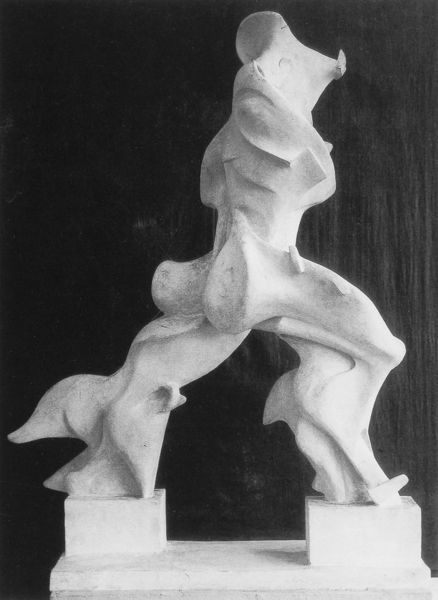
Titel: Einzigartige Formen der Kontinuität im Raum (Forme uniche della continuitá nello spazio)
Künstler: Umberto Boccioni
Institution: Sao Paulo, Museu de Arte Contemporânea da Universidade
Schlagwörter: kopf, körper, schatten, weiß, bewegung, licht, marmor, mund, nase, ohr, schwarz, blick, augen, falten, gesicht, mensch, sockel, stein, gehen, figur, gewand, person, skulptur, statue, beine, wellen, zwei, abstrakt, modern, muskeln, plastik, knie, gestalt, foto, kurven, fetzen, rippen, schritt, photo, schreiten, schreitend, brustkorb, amorph, sehnen, wieß